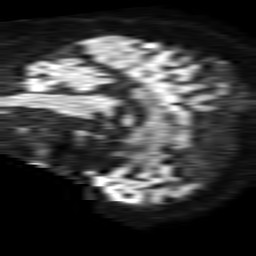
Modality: TRACE
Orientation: sagittal
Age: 64
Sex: male
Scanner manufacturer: philips
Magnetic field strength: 1.5 T
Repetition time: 4.6 s
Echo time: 0.08631 s